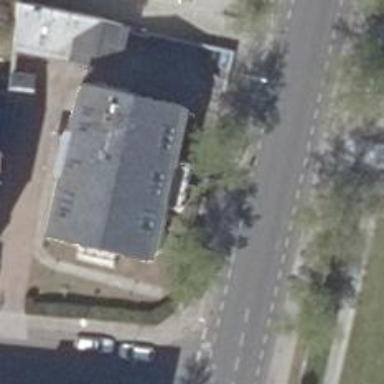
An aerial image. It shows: Gabled roof with grey metal material on top of apartment building.